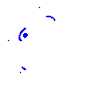
Particle: kaon